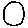
Label: circle